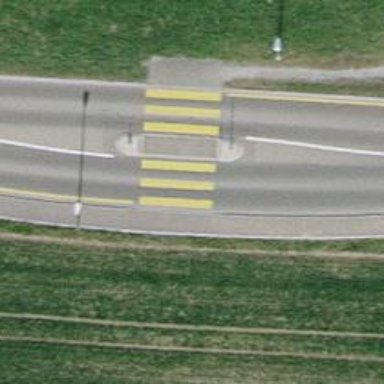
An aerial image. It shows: Uncontrolled crossing with central island on the road.